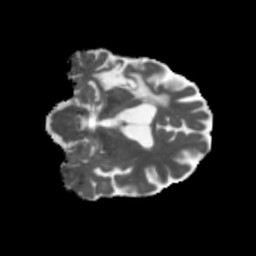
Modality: MD
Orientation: coronal
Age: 56
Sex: male
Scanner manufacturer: siemens
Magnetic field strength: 3 T
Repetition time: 5.47 s
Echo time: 0.0854 s